Question: I am stuck and i am not getting how to do. In my apps there is an AlertDialog Box with List View containing an image and a text but The text is coming white in color and is not visible i want to change the color of the Text in the ListView.
Please help...
The snippets are as follows:
'''
final String[] items = new String[]{"From Gallery", "From Camera"};
final Integer[] icons = new Integer[]{R.drawable.camera_picker, R.drawable.gallery_picker};
ListAdapter adapter = new CameraPickAdapter(StataComplaintActivity.this, items, icons);
final AlertDialog.Builder builder = new AlertDialog.Builder(this, AlertDialog.THEME_HOLO_LIGHT);
//AlertDialog.Builder builder = new AlertDialog.Builder(new ContextThemeWrapper(this, R.style.CustomAlertDialogTheme));
builder.setTitle("Select Image From")
.setAdapter(adapter, new DialogInterface.OnClickListener() {
public void onClick(DialogInterface dialog, int item) {
if (item == 0) {
loadImageFromGallery();
} else if (item == 1) {
takePictureIntent();
} else {
}
}
}).show();
'''
'''
public class CameraPickAdapter extends ArrayAdapter<String> {
private List<Integer> images;
public CameraPickAdapter(Context context, List<String> items, List<Integer> images) {
super(context, android.R.layout.select_dialog_item, items);
this.images = images;
}
public CameraPickAdapter(Context context, String[] items, Integer[] images) {
super(context, android.R.layout.select_dialog_item, items);
this.images = Arrays.asList(images);
}
@Override
public View getView(int position, View convertView, ViewGroup parent) {
View view = super.getView(position, convertView, parent);
TextView textView = (TextView) view.findViewById(android.R.id.text1);
textView.setCompoundDrawablesWithIntrinsicBounds(images.get(position), 0, 0, 0);
textView.setCompoundDrawablePadding(
(int) TypedValue.applyDimension(TypedValue.COMPLEX_UNIT_DIP, 12, getContext().getResources().getDisplayMetrics()));
return view;
}
}
'''
The Dialog is as:

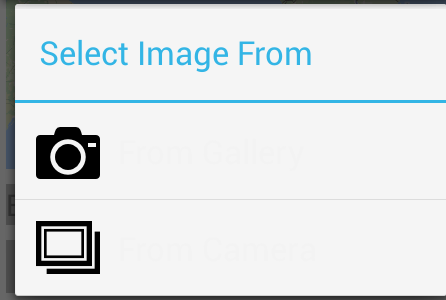
Answer: Try to use context reference to set custom or default color to TextView in adapter :
'''
private Context context;
'''
initialize context instance in constructor :
'''
this.context = context;
'''
Now set custom or default text color in getView() using context reference :
'''
textView.setTextColor(context.getResources().getColor(R.color.custom_color_name)); // custom color
'''
'''
textView.setTextColor(context.getResources().getColor(android.R.color.black)); // default color
'''